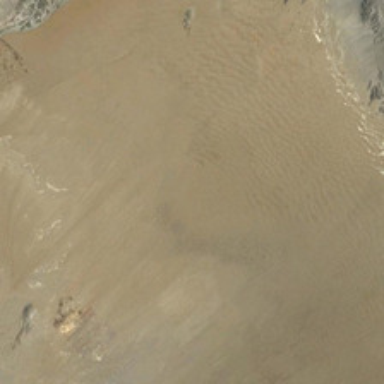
It is a piece of yellow desert .